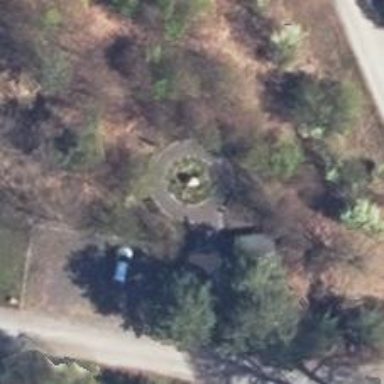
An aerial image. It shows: Memorial site with historic significance.